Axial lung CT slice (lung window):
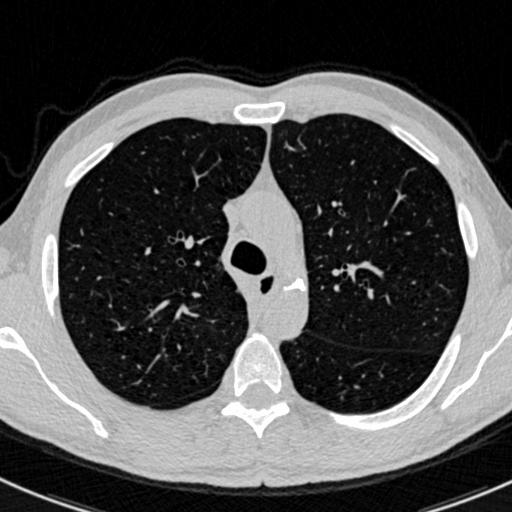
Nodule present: no